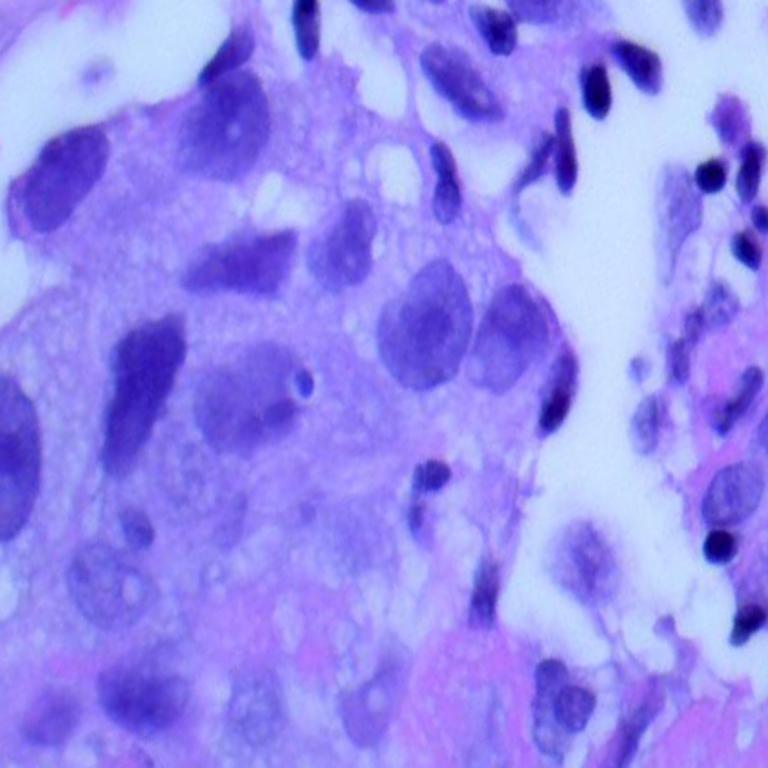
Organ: lung
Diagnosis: adenocarcinomas